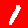
Digit: 1